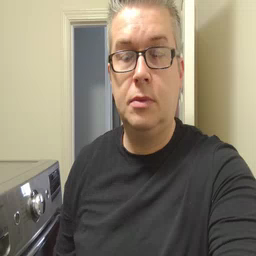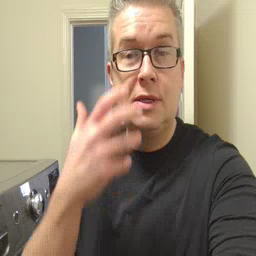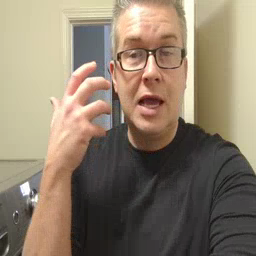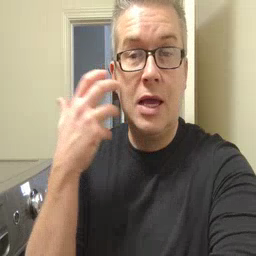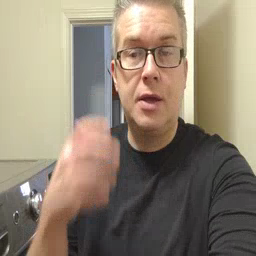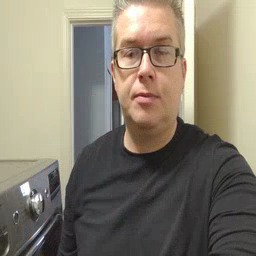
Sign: tiger